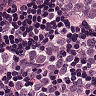
Metastatic tissue present: yes